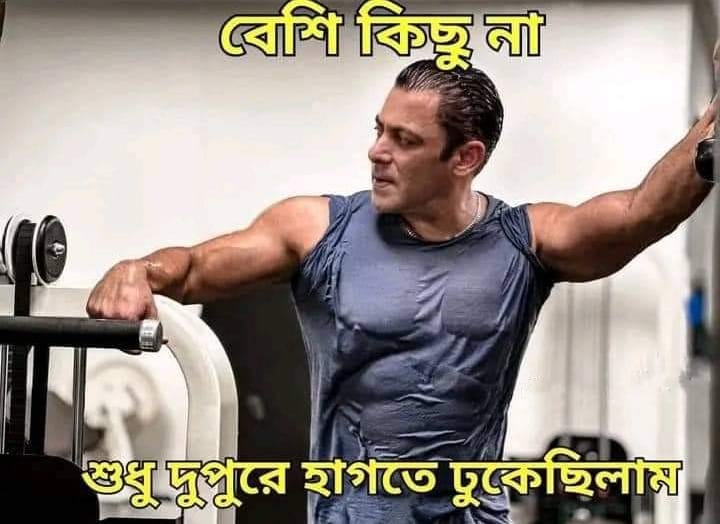
Text: বেশি কিছু না, শুধু দুপুরে হাগতে ডুকেছিলাম
Label: Non Hate